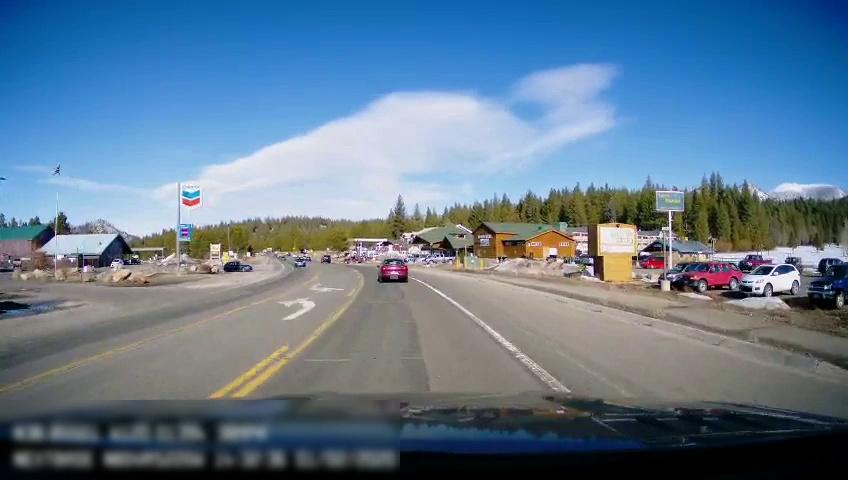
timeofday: Day
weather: Sunny
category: Drivable Space
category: Vehicles | Car
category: Vehicles | SUV
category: Vehicles | SUV
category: Vehicles | Car
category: Vehicles | SUV
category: Vehicles | SUV
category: Vehicles | SUV
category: Vehicles | Truck
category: Vehicles | SUV
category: Vehicles | SUV
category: Vehicles | SUV
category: Vehicles | SUV
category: Vehicles | Car
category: Vehicles | Truck
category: Lanes | Current Lane
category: Lanes | Current Lane
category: Lanes | Opposite Lane
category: Lanes | Opposite Lane